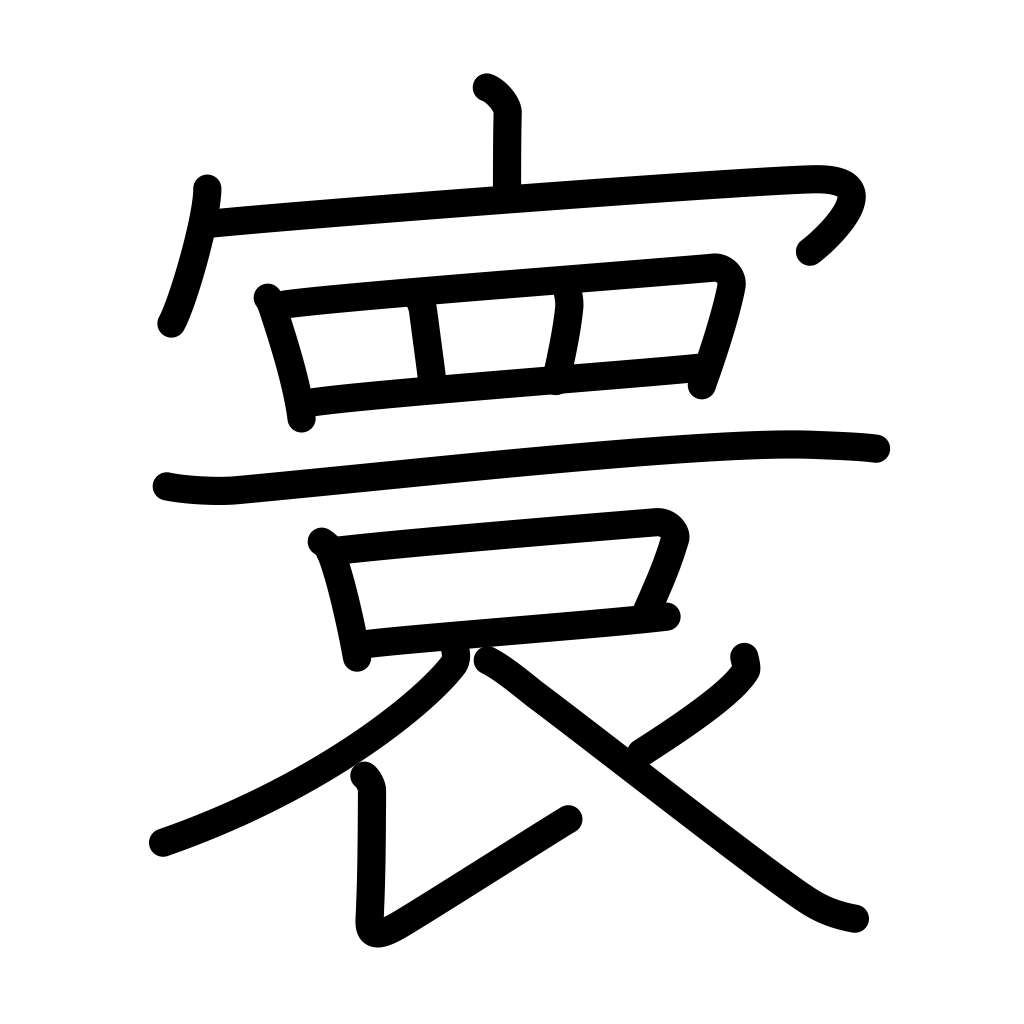
Meaning: imperial domain, world